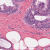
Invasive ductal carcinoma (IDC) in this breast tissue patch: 0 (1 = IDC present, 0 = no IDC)